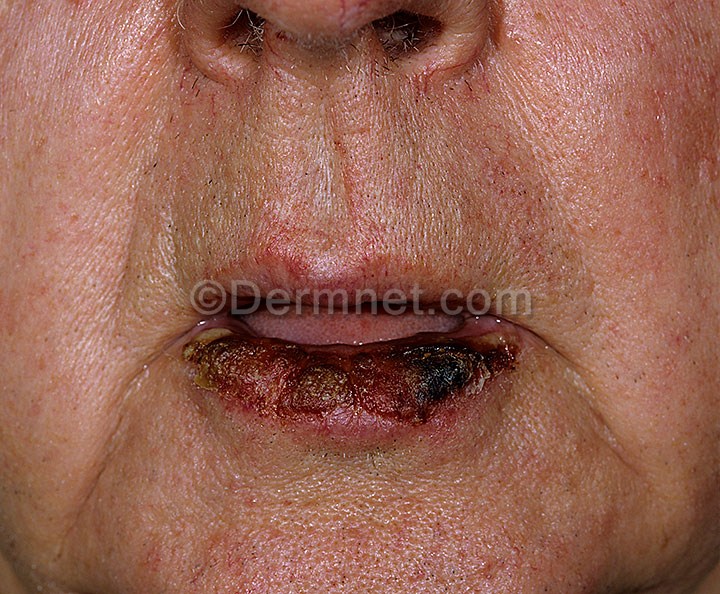
Disease: Actinic Keratosis Basal Cell Carcinoma and other Malignant Lesions